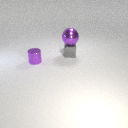
small gray metal cube behind small purple metal cylinder